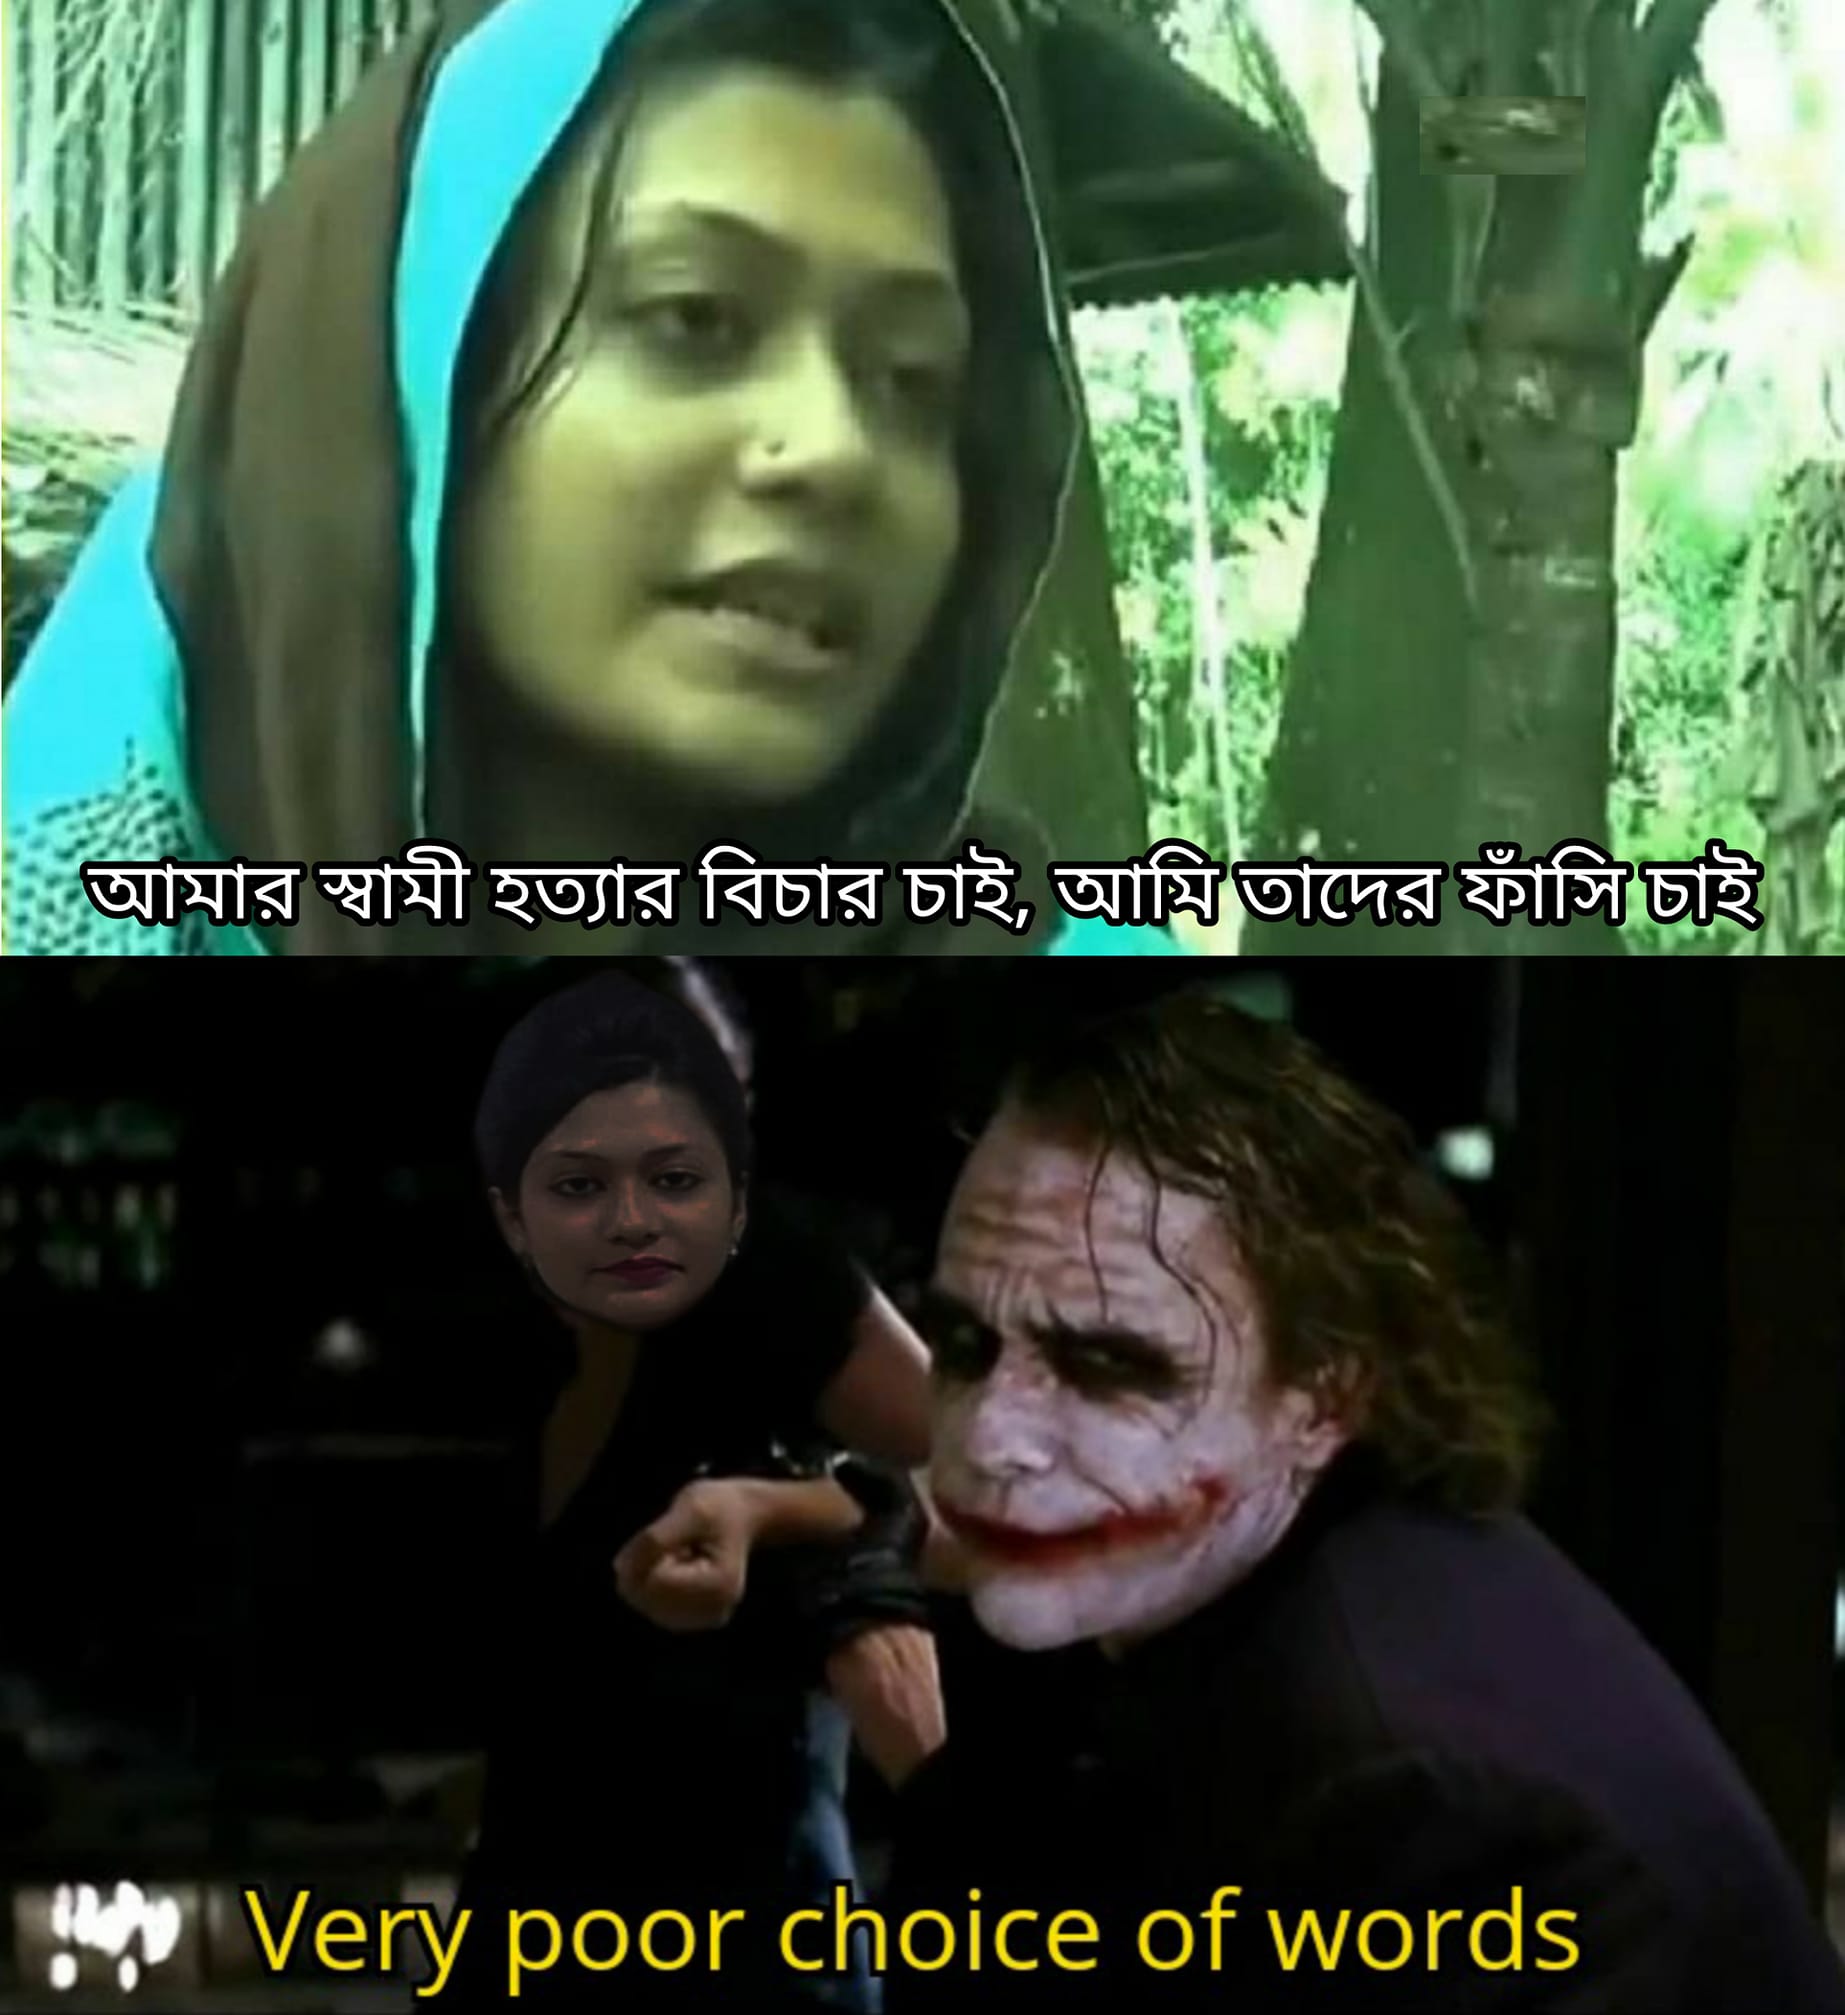
Caption: আমার স্বামী হত্যার বিচার চাই , আমি তাদের ফাঁসি চাই   Very poor choice of words
Label: hate